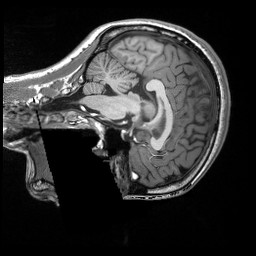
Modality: T1w
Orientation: sagittal
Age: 29
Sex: female
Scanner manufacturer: siemens
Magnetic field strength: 3 T
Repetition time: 2.3 s
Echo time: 0.00298 s